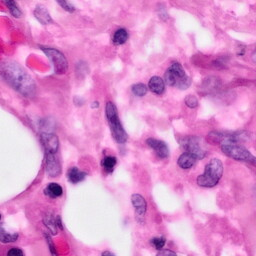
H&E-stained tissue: Pancreatic